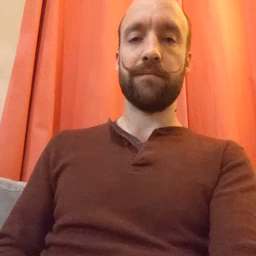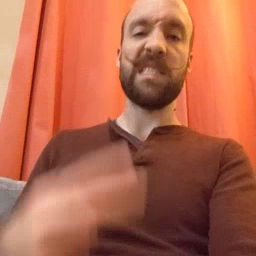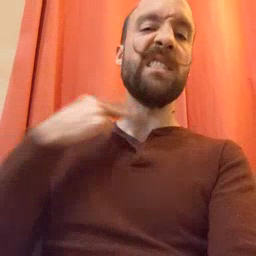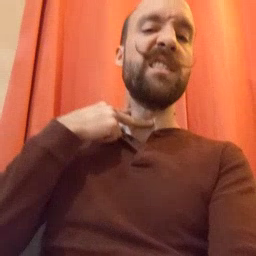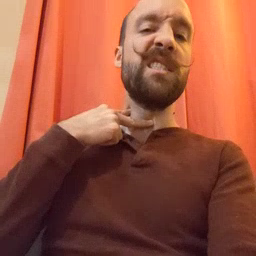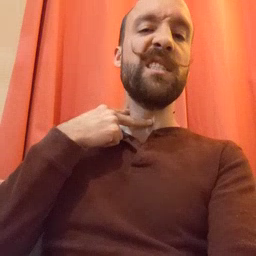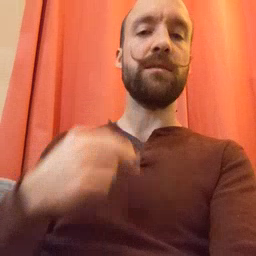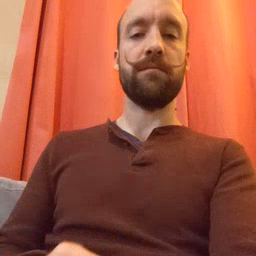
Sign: stuck